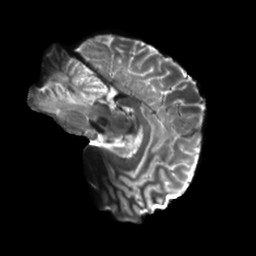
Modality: T2w
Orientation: sagittal
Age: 24
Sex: female
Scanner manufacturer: siemens
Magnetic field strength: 6.98 T
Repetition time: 7.776 s
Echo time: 0.076 s